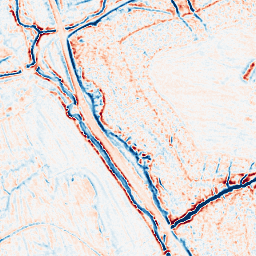
Category: edge_preserving
Decomposition family: bilateral
Decomposition parameters: d: 9
sigma_color: 100
sigma_space: 50
Upsampling method: bilinear
Upsampling parameters: scale: 4
Upsampling scale: 4